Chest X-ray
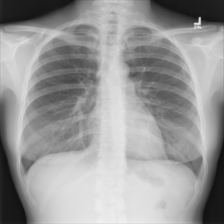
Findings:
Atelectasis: negative
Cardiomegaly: negative
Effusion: negative
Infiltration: negative
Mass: negative
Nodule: negative
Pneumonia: negative
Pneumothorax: negative
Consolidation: negative
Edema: negative
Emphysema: negative
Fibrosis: negative
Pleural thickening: negative
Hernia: negative